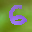
Label: 6